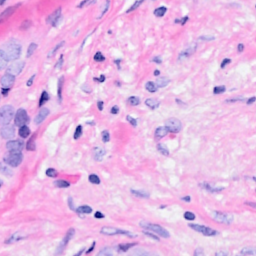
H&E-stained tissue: Breast